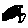
Label: moon